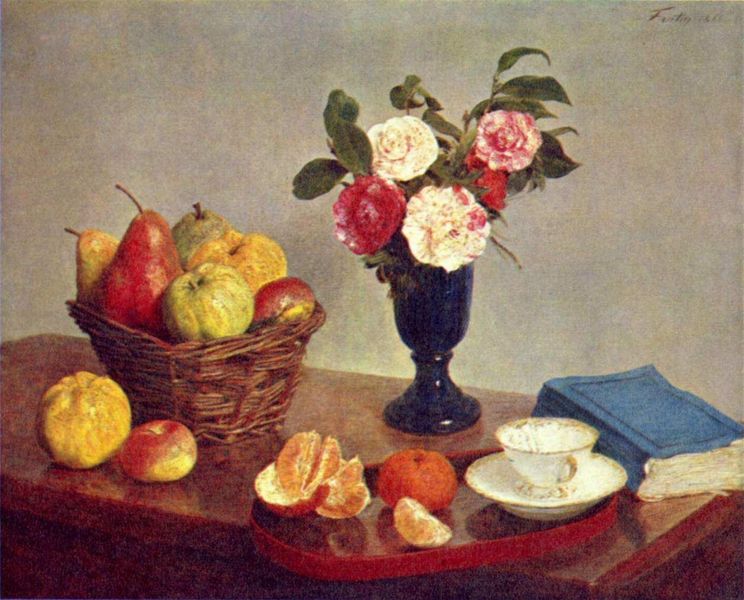
Titel: Stilleben
Künstler: Henri Fantin-Latour
Standort: Washington (District of Columbia)
Institution: National Gallery of Art
Schlagwörter: blau, blätter, gemälde, schatten, weiß, gelb, grün, blume, blumen, braun, glas, grau, hell, hintergrund, orange, tisch, blüten, obst, rose, rosen, rot, wand, schale, tablett, teller, möbel, signatur, adel, blatt, frucht, früchte, henkel, stilleben, stillleben, vase, apfel, mandarine, orangen, äpfel, blumenvase, lila, violett, blue, oil, red, white, essen, black, green, grey, old, painting, room, table, tea, wall, yellow, kaffee, flowers, korb, pink, reflection, strauss, tasse, brown, plant, blumenstrauss, birne, kante, quitte, stiel, birnen, holztisch, vanitas, buch, porzellan, scheiben, fruchtfleisch, service, untertasse, nelke, einband, umschlag, wood, flower, apple, fruit, ear, frühstück, teetasse, pokal, nelken, drawing, gilt, obstkorb, books, desk, glass, kaffeetasse, ebenholz, peach, marble, reading, roses, still life, basket, leaves, sections, diagonal, art, signature, woven, impressionist, book, cup, calm, leaf, speigelung, canvas, simple, space, genre, quitten, saucer, china, dish, plate, still, bible, cabinet, faded, tee, porcelain, kamelien, mandarinen, fruits, foliage, pieces, tray, apples, diagonals, klementine, orangenschnitte, nice, s, teacup, quince, pear, blaues buch, blaue vase, dunkles holz, stillleben#, peaches, case, lunch, bsket, edge, bue, flower vase, bloom, browns, diary, petals, fiore, wicker, pears, serving, oranges, causer, tangerine, camelia, oial, ornge, chaucer, tangarine, trf, segment, fruit basket, carnations, fuit, polished, stilleben früchte, serving fish, tisch1, peel, novel, roes, carnation, flower arrangement, segments, coffee cup, snack, mandarin, oarnge, backet, orange+blumen, ros3, bodegon, sinature, fantin latour, sup, camelias, peppermit, peppermiint, kumquat, fruitflowers, saicer, caration, still lif, pione, fluit, applke